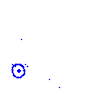
Particle: kaon